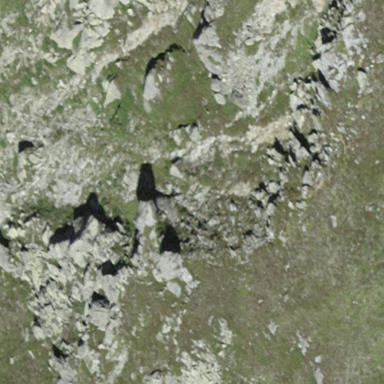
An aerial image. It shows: Landscape dominated by bare rock.